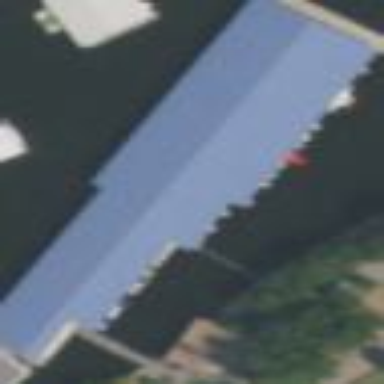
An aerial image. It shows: Building dedicated for boat storage.